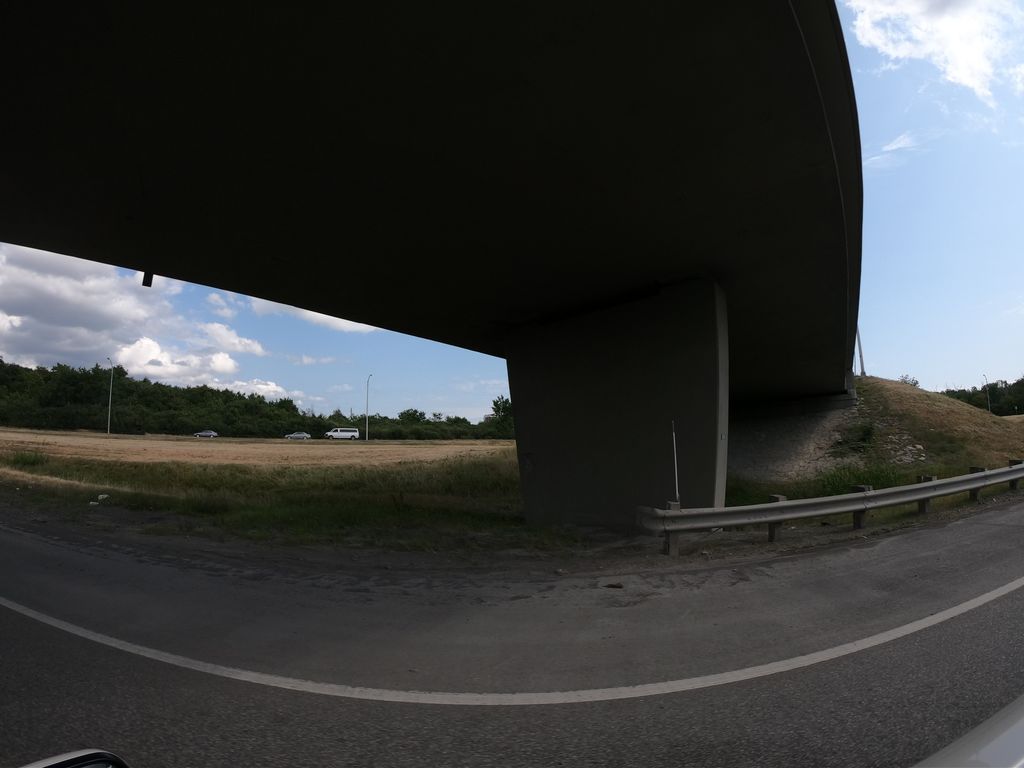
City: ottawa-gatineau